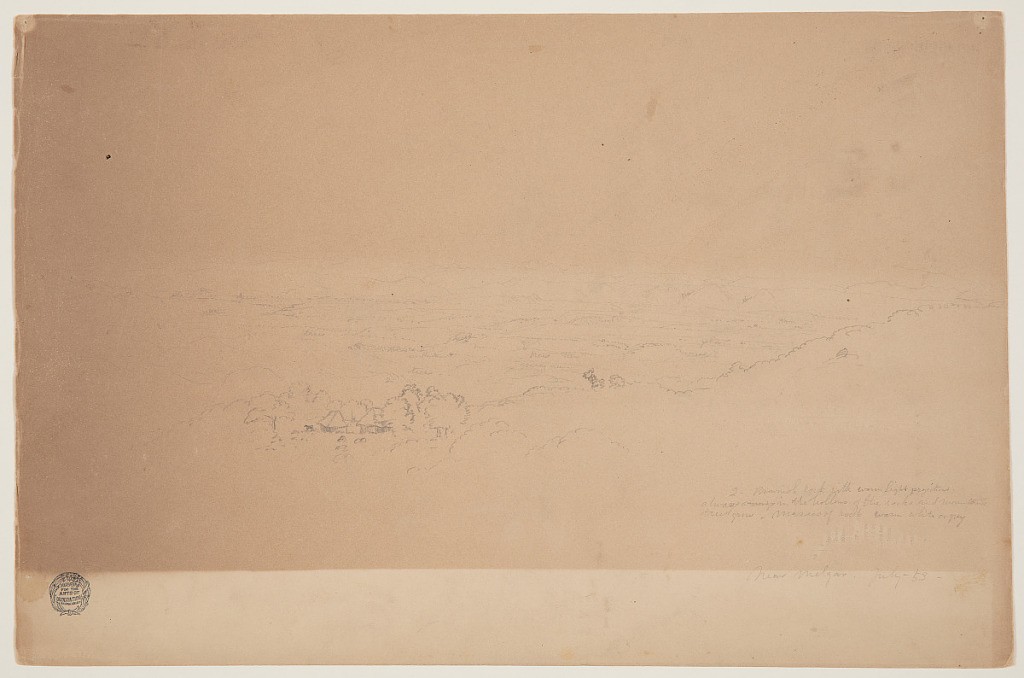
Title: Landscape Near Melgar, Colombia
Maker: Frederic Edwin Church, American, 1826–1900
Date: July 1853
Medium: Graphite on tan wove paper
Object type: Drawing
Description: Landscape sketch showing a view near Melgar, Colombia. Wooded hillside in foreground descends from right to left, where two domestic structures and a cow are situated at its base. Hill descends into a topographically diverse valley in the middle distance. Mountains rise in the distance.